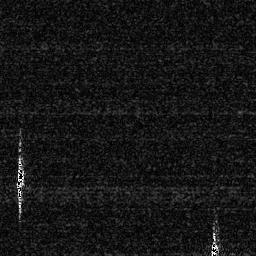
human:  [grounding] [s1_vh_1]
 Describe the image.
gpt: In the satellite image, there is  <ref>1 medium ship </ref> <box>[[5, 60, 9, 77, 0]]</box> located at left.